Current action and preconditions to check: trajectory_clear

Your task: For each precondition in the list above, predict whether it will hold at this action.

Consider the current scene as observed from the mobile robot's camera, and analyze the predicted future states of all dynamic agents (e.g., people, animals, vehicles, or any moving entities) within the NEXT SECOND.

IMPORTANT: Only answer "very likely" if you are absolutely certain—based on strong, clear evidence—that a dynamic agent will violate the precondition in the predicted future state. Do NOT answer "very likely" for unlikely, ambiguous, or low-probability risks.

Ask yourself for each precondition: Is there a high probability, with clear and convincing evidence, that the predicted future states of any dynamic agent will interfere with the predicted future state of the currently executing action within the NEXT SECOND, causing that precondition to fail?

Assess the risk level based on these predictions. Use "likely" or "very likely" if motions create a clear risk of interference.

Use "neutral" or "improbable" if agents are nearby but their predicted paths are clearly diverging or non-conflicting.

Failure Risk Categories: "very improbable", "improbable", "neutral", "likely", "very likely"

Answer Format: Output ONLY the probability_of_failure value from these categories: "very improbable", "improbable", "neutral", "likely", "very likely"

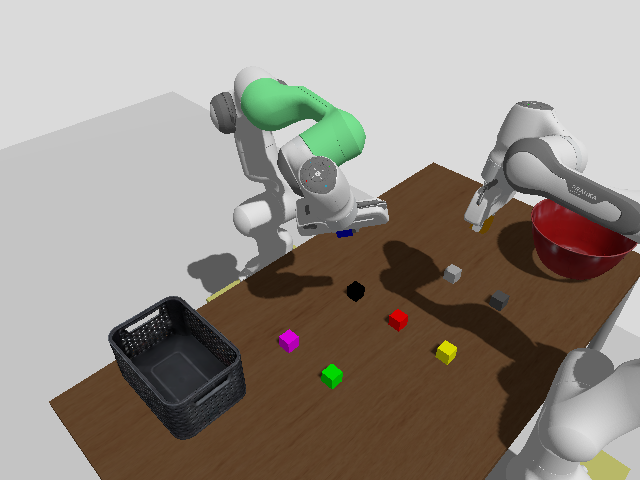

Answer: very improbable